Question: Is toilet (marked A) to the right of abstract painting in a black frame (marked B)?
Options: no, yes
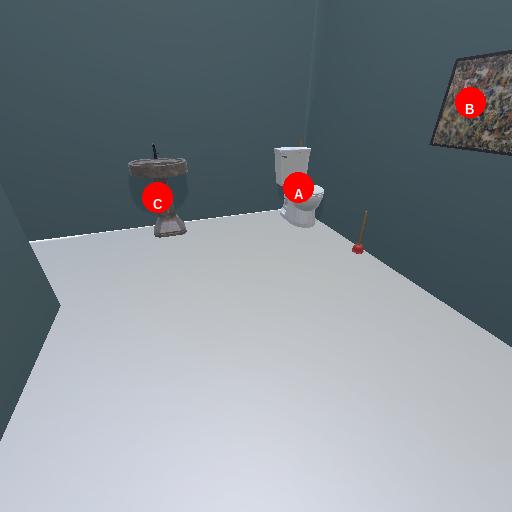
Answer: no